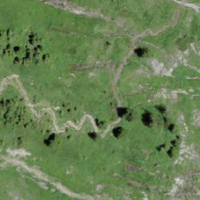
EUNIS habitat code: 23
Species observed at this site:
Rupicapra rupicapra